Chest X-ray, AP view. Patient: 56 years old, sex M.
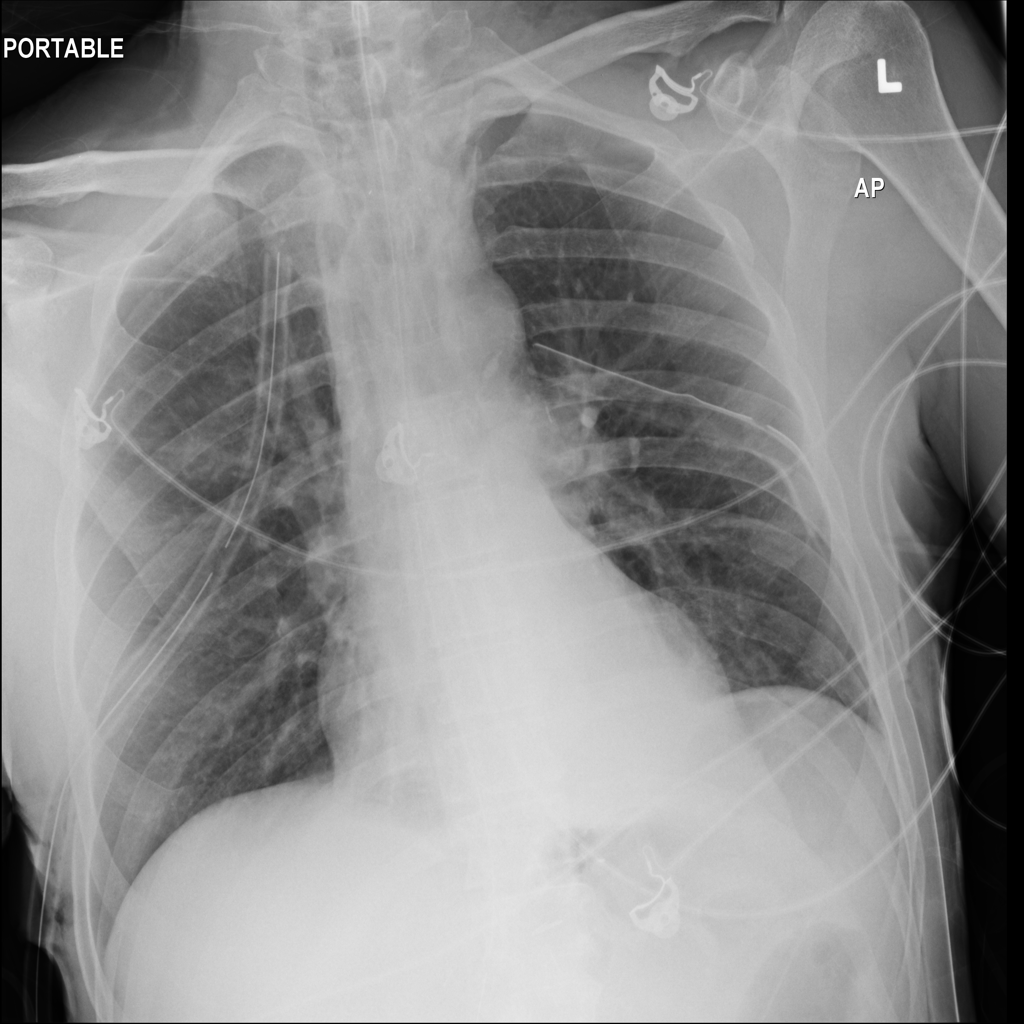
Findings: Atelectasis